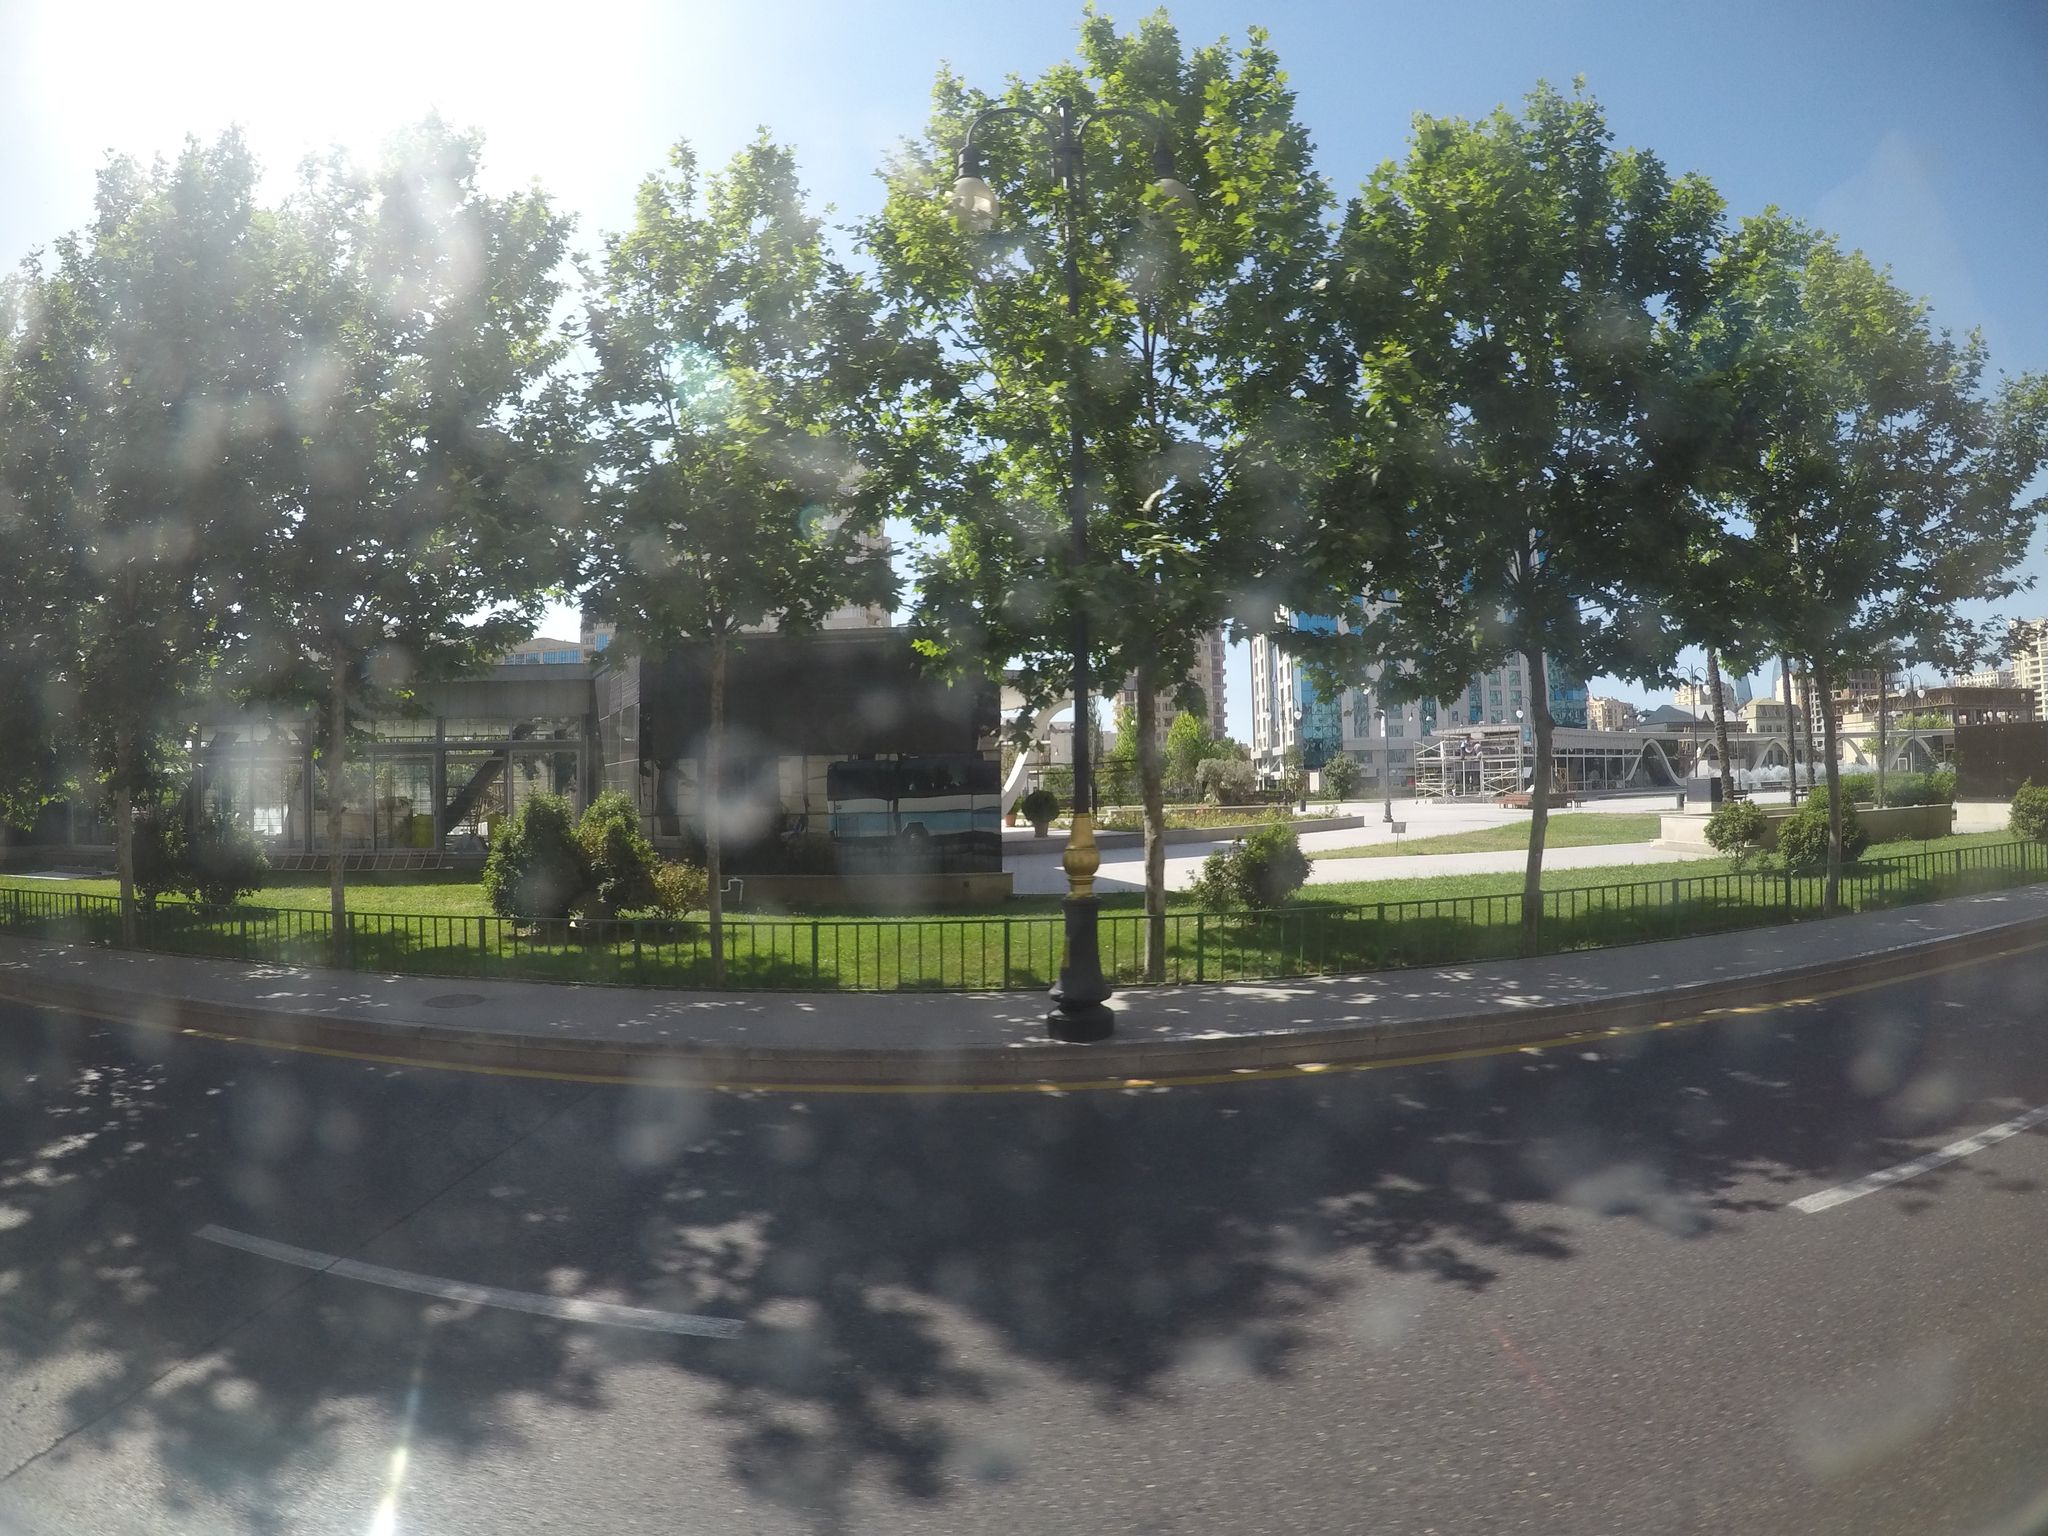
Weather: clear
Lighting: day
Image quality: good
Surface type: cycling surface
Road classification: primary
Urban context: urban centre
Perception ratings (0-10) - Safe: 5.92, Lively: 7.65, Beautiful: 5.35, Boring: 2.43, Depressing: 3.19, Wealthy: 8.26